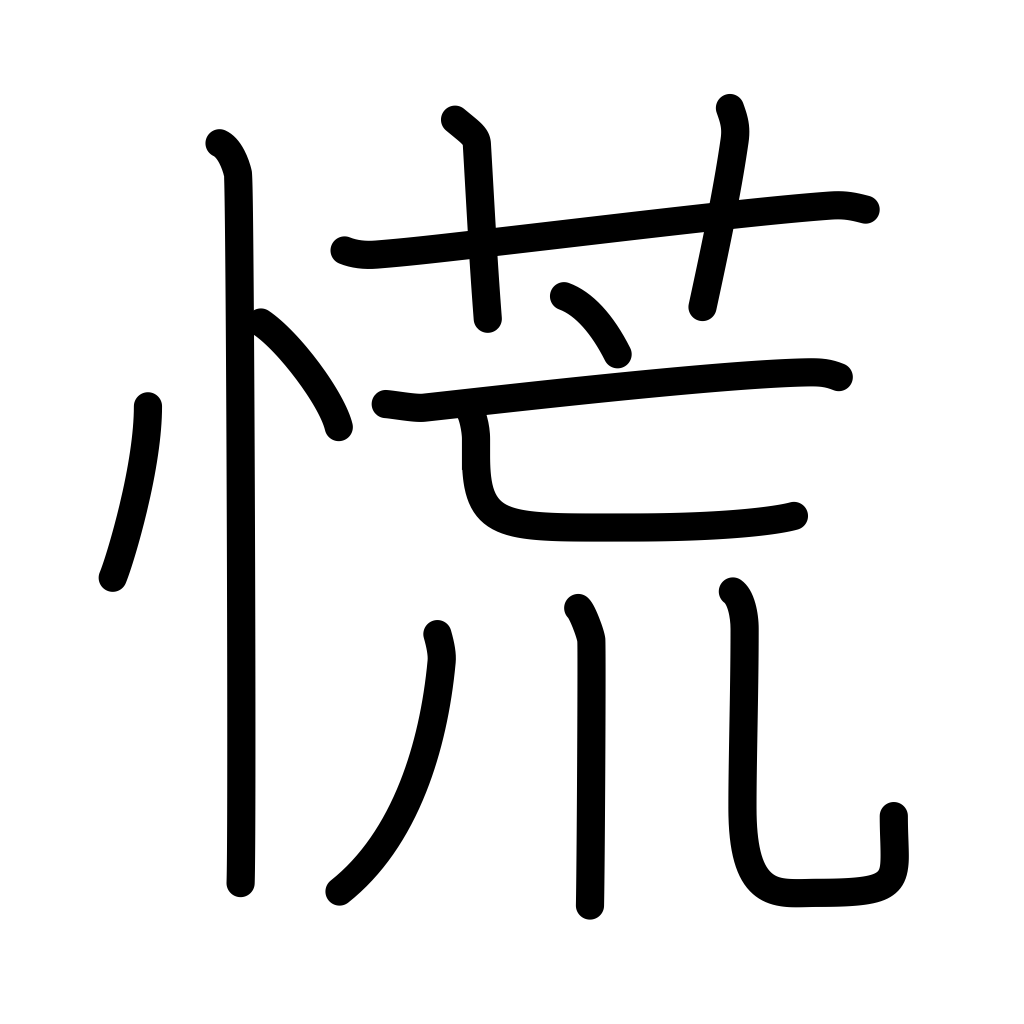
Meaning: disconcerted, be confused, lose one's head